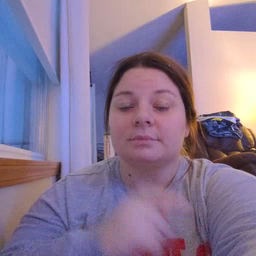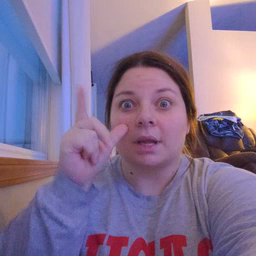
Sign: wake